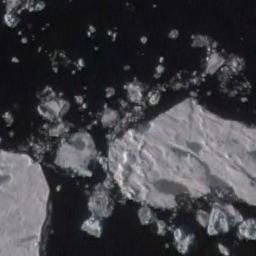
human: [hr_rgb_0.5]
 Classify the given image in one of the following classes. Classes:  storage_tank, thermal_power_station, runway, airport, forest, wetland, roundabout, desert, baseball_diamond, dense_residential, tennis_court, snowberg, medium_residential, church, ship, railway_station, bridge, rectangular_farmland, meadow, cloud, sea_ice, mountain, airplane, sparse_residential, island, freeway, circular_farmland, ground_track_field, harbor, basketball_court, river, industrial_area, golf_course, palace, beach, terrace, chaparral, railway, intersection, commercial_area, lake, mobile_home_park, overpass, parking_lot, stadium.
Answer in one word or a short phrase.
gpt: sea_ice